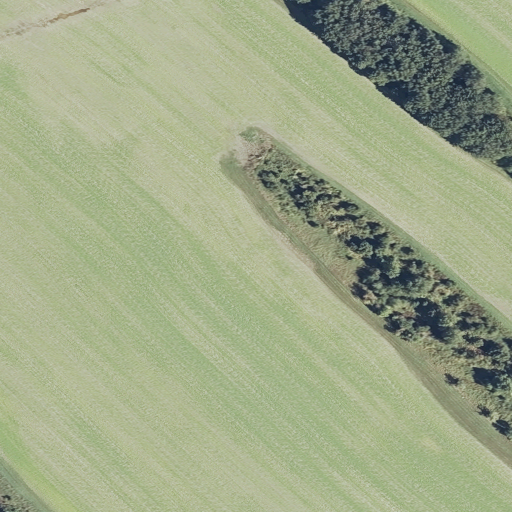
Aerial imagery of island in Maine named La Grande Island containing cultivated crops, woody wetlands, herbaceous wetlands, and open water